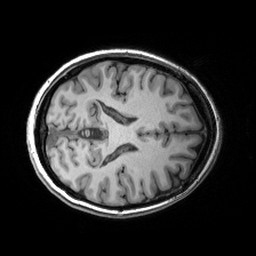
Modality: T1w
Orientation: axial
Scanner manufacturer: siemens
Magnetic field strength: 3 T
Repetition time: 2.53 s
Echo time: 0.00299 s